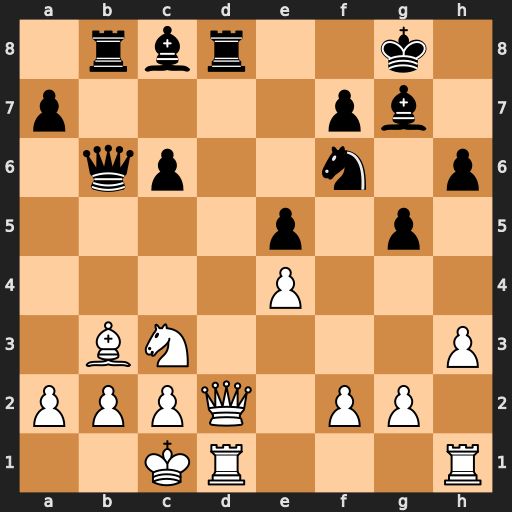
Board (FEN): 1rbr2k1/p4pb1/1qp2n1p/4p1p1/4P3/1BN4P/PPPQ1PP1/2KR3R
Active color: w
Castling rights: -
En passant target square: -
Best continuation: Qxd8+ Qxd8 Rxd8+